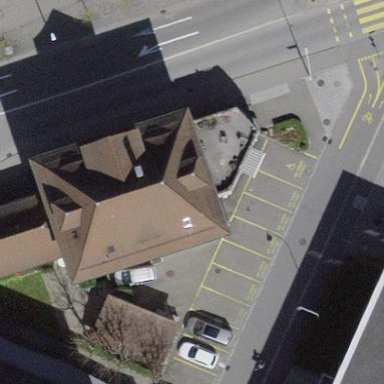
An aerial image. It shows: Pharmacy building.